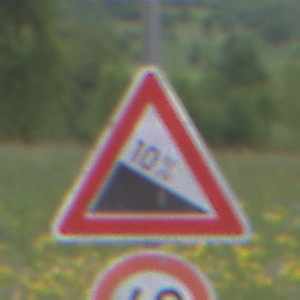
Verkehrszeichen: Gefaelle10
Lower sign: Geschwindigkeit60
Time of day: Midday
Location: Outdoor (RoadRail)
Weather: PartlyCloudy
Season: NotSpecified
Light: Natural